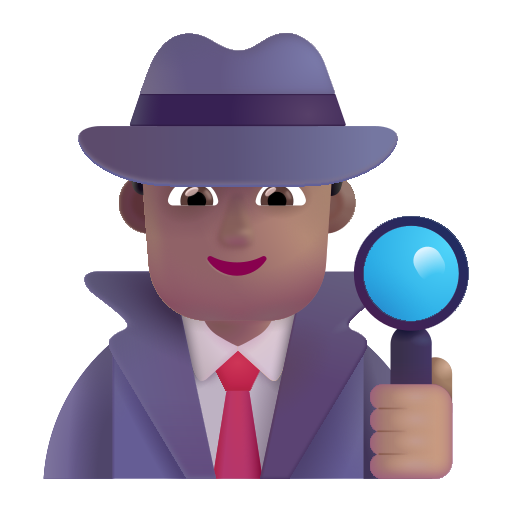
man detective color